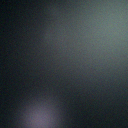
Screen state: off